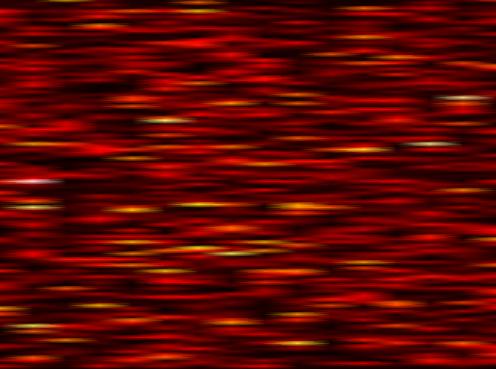
Label: WOLA